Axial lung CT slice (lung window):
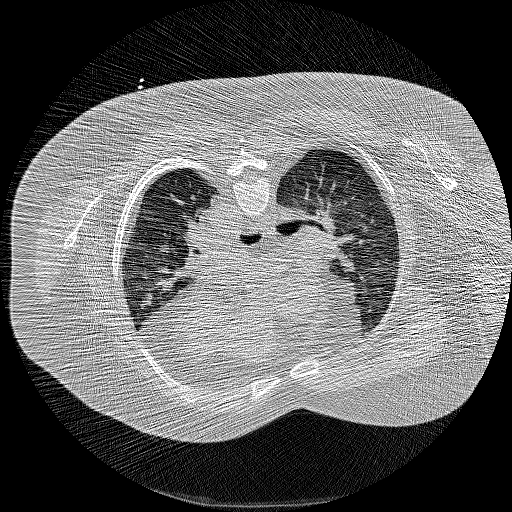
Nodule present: no